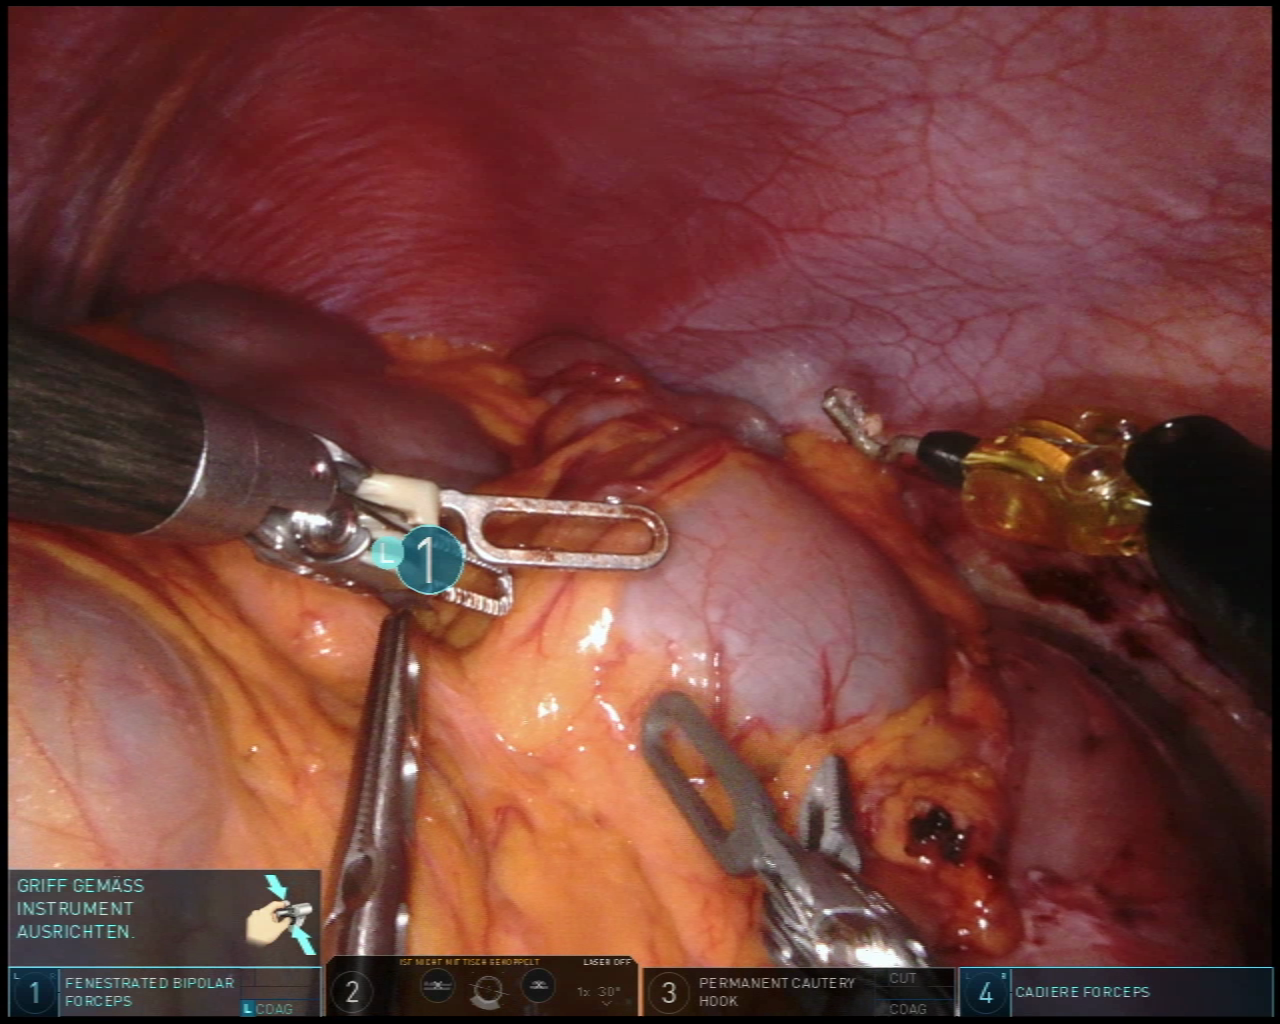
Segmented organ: colon
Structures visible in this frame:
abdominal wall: yes
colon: yes
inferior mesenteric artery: no
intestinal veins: no
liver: no
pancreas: no
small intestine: no
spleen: no
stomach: no
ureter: no
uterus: no
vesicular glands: no